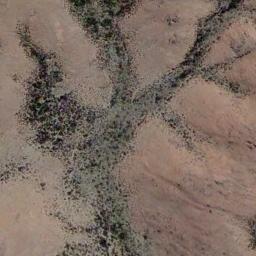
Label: desert